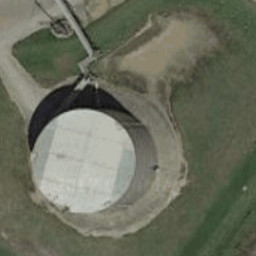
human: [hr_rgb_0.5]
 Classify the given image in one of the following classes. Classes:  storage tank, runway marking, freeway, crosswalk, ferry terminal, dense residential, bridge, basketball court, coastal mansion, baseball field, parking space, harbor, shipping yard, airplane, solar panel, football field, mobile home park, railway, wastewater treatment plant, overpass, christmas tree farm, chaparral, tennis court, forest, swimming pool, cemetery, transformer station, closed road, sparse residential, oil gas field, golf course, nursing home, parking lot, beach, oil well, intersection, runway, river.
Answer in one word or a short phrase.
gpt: storage tank